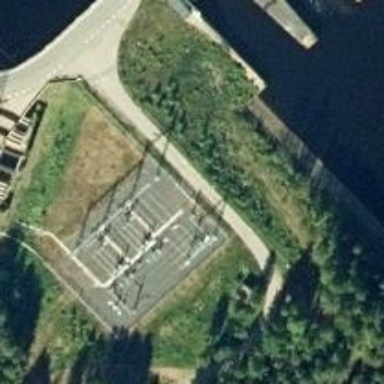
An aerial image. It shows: Transmission substation.